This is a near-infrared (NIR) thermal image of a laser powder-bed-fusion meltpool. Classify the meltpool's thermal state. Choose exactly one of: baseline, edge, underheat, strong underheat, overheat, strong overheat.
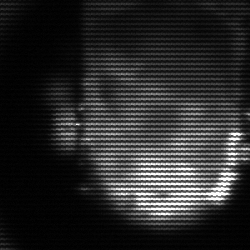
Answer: baseline